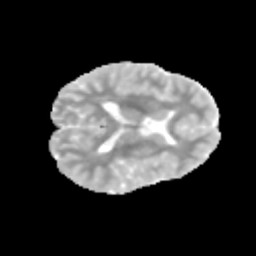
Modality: MD
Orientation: axial
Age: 10
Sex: male
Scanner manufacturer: siemens
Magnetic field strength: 3 T
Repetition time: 3.8 s
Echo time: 0.07 s